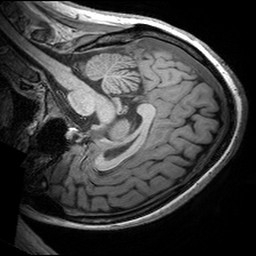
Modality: T1w
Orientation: sagittal
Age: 20
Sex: female
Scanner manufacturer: siemens
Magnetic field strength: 3 T
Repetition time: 2.53 s
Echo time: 0.00299 s